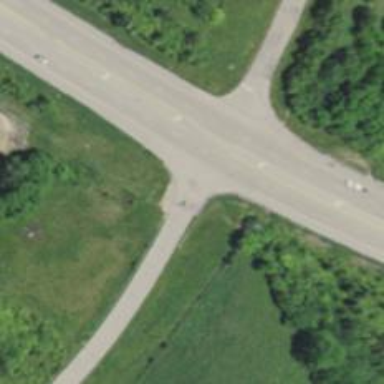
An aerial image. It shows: Stop road.